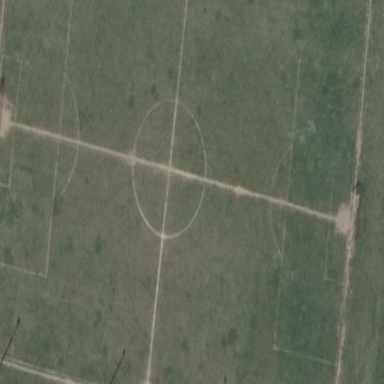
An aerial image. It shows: Grass pitch used for soccer.